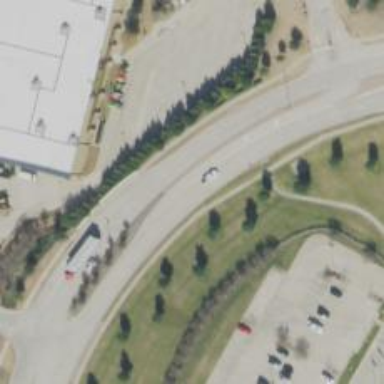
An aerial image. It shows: Tertiary road with separate sidewalk.